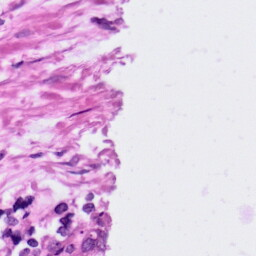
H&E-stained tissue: Ovarian